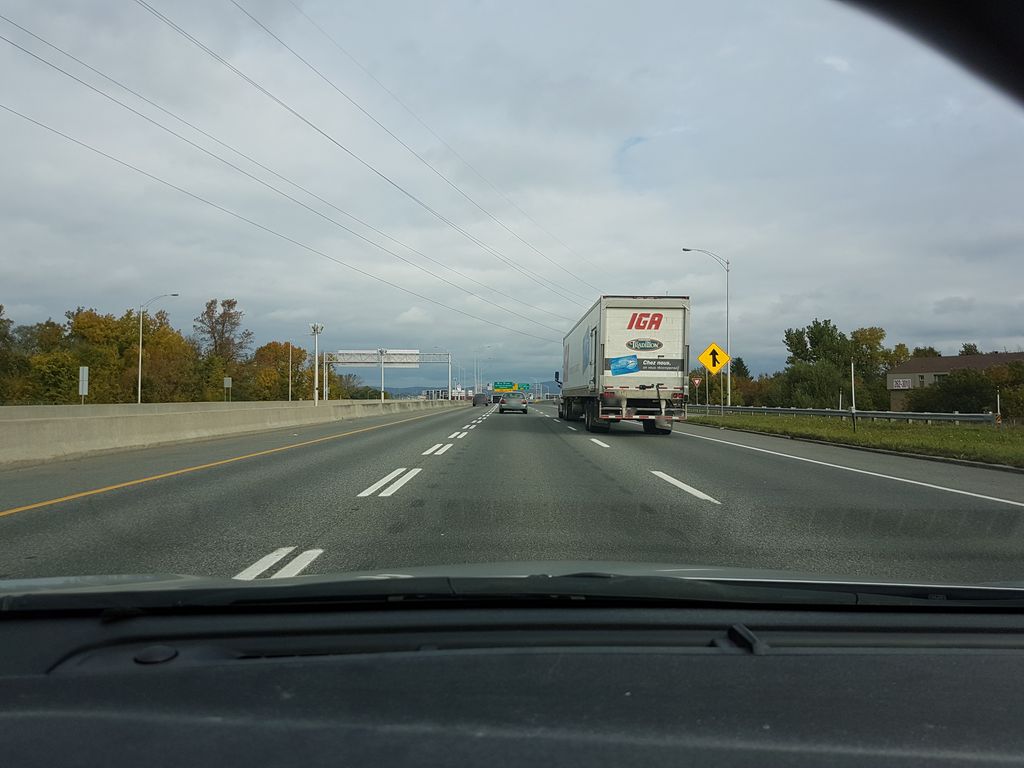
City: quebec_city